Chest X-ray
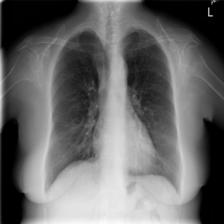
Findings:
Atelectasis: negative
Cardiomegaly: negative
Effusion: negative
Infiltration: negative
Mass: negative
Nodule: negative
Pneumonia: negative
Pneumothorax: negative
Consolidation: negative
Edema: negative
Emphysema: negative
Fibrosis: negative
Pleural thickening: negative
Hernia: negative